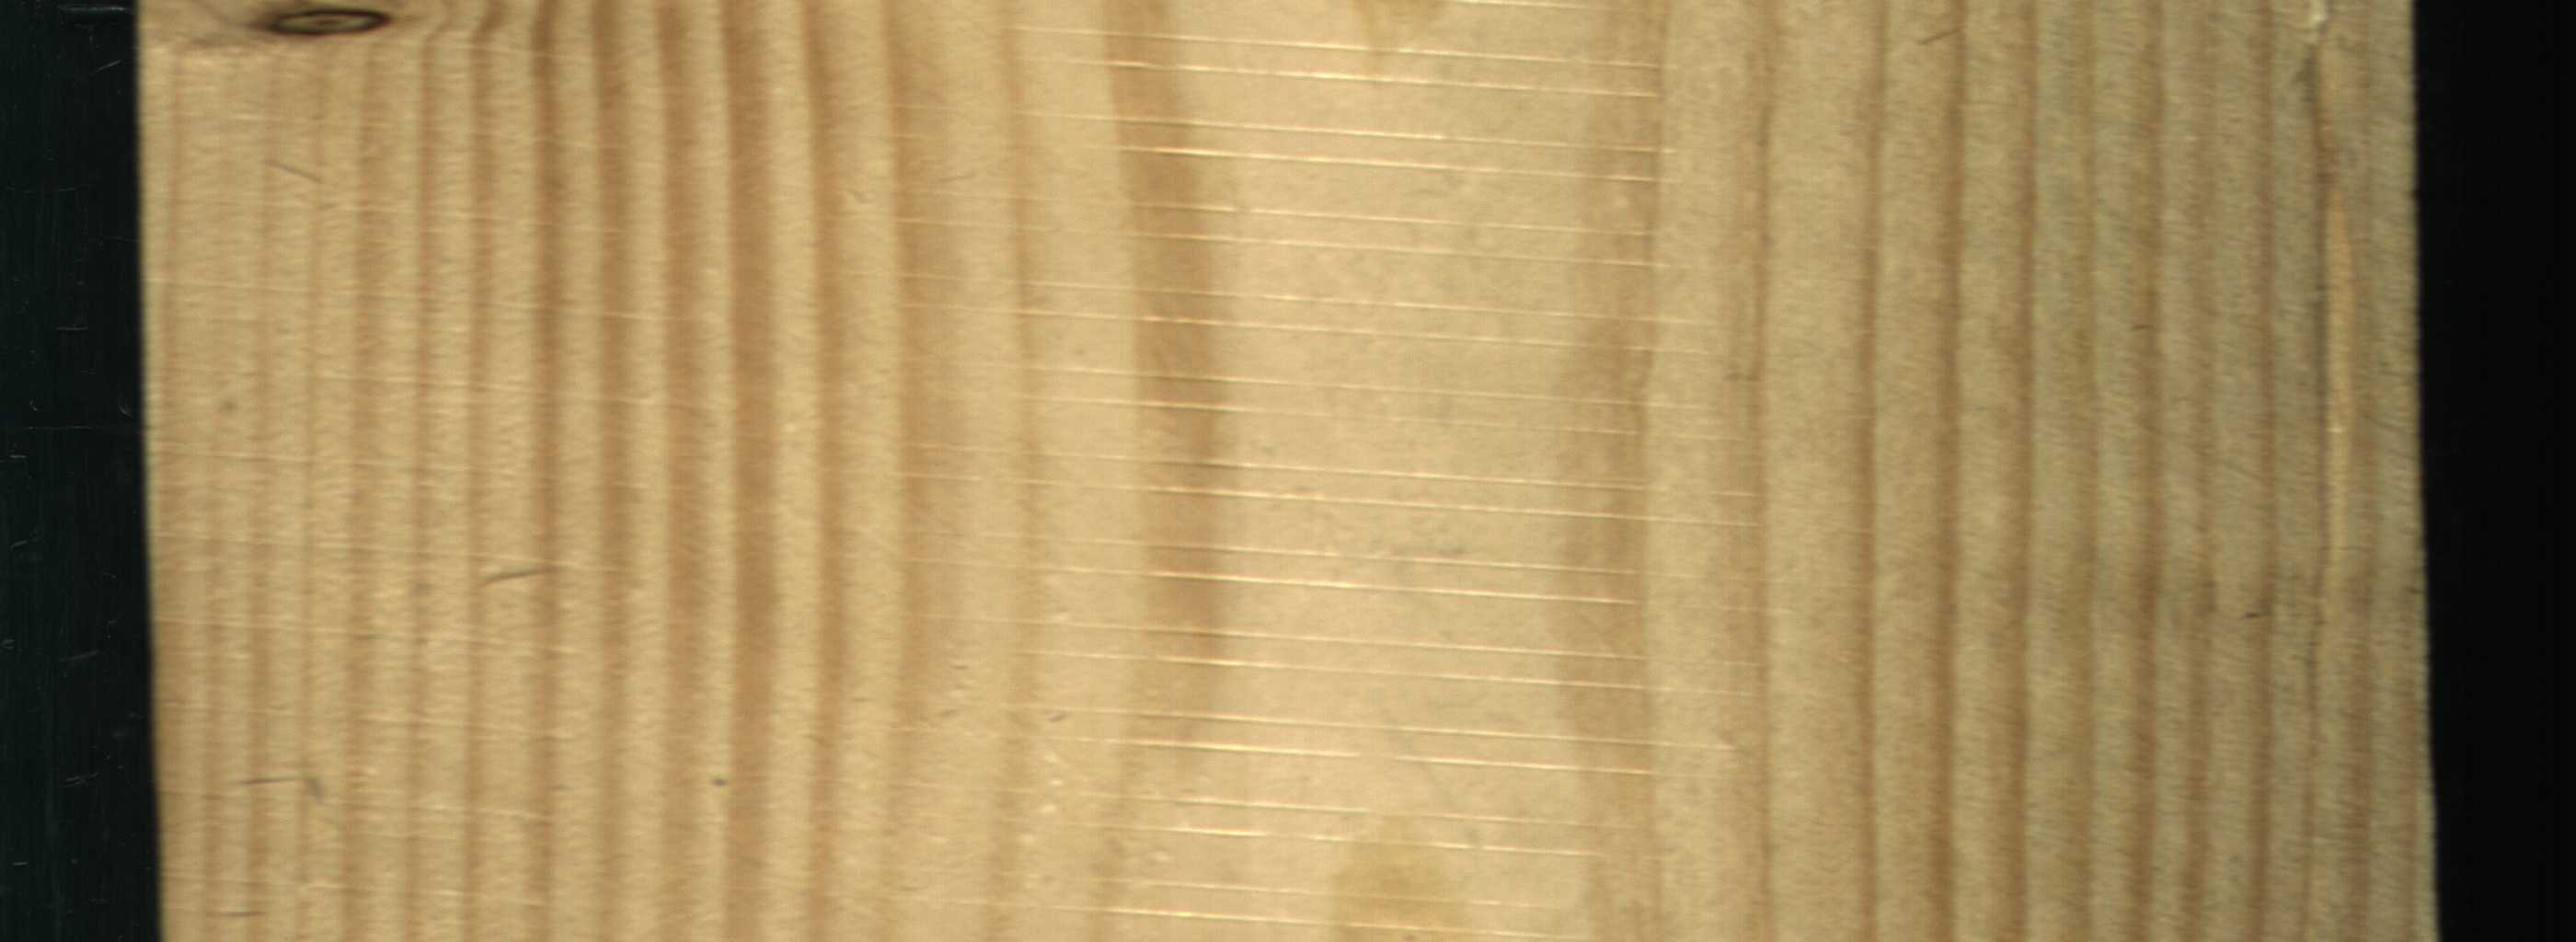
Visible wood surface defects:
Dead_Knot